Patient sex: M
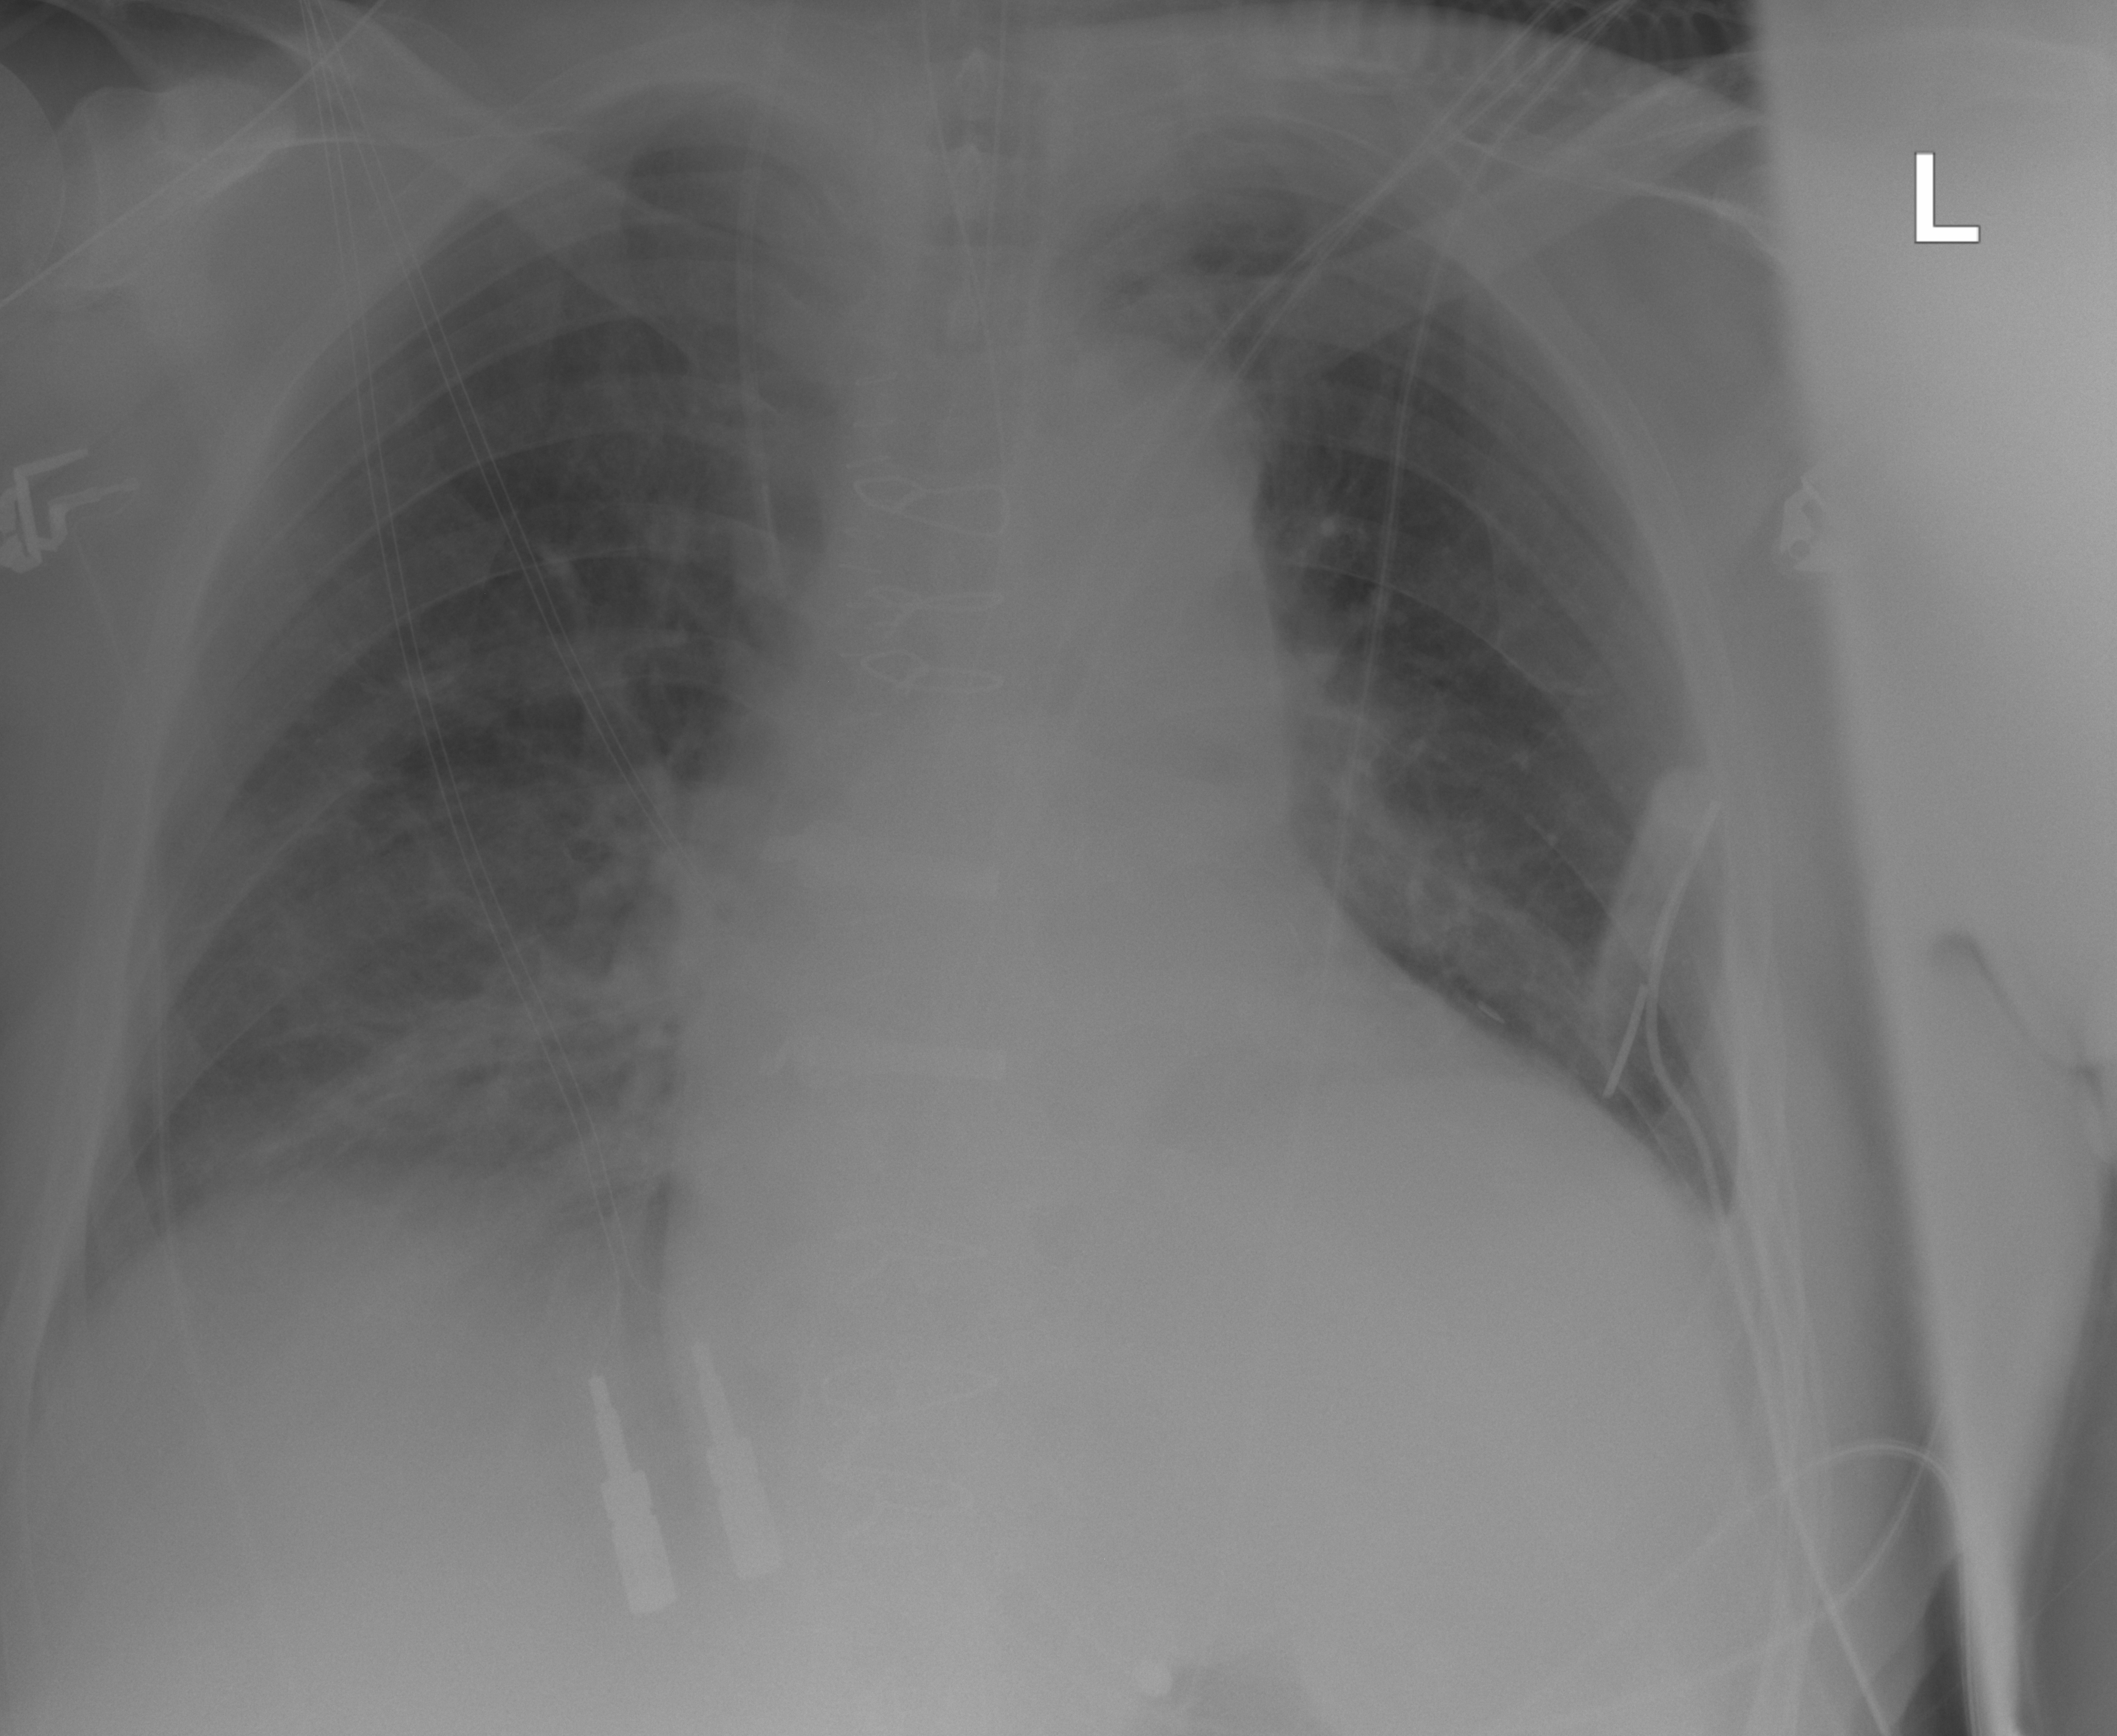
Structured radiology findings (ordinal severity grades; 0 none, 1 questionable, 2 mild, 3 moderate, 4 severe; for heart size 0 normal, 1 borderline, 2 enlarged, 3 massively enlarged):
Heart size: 2
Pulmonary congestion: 2
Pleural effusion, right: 0
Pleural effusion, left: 0
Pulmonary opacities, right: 2
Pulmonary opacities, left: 0
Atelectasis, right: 2
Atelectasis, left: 0